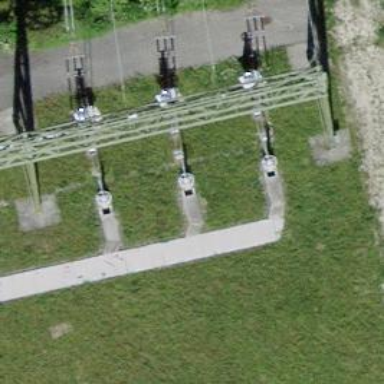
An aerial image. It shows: Power line is depicted.